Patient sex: M
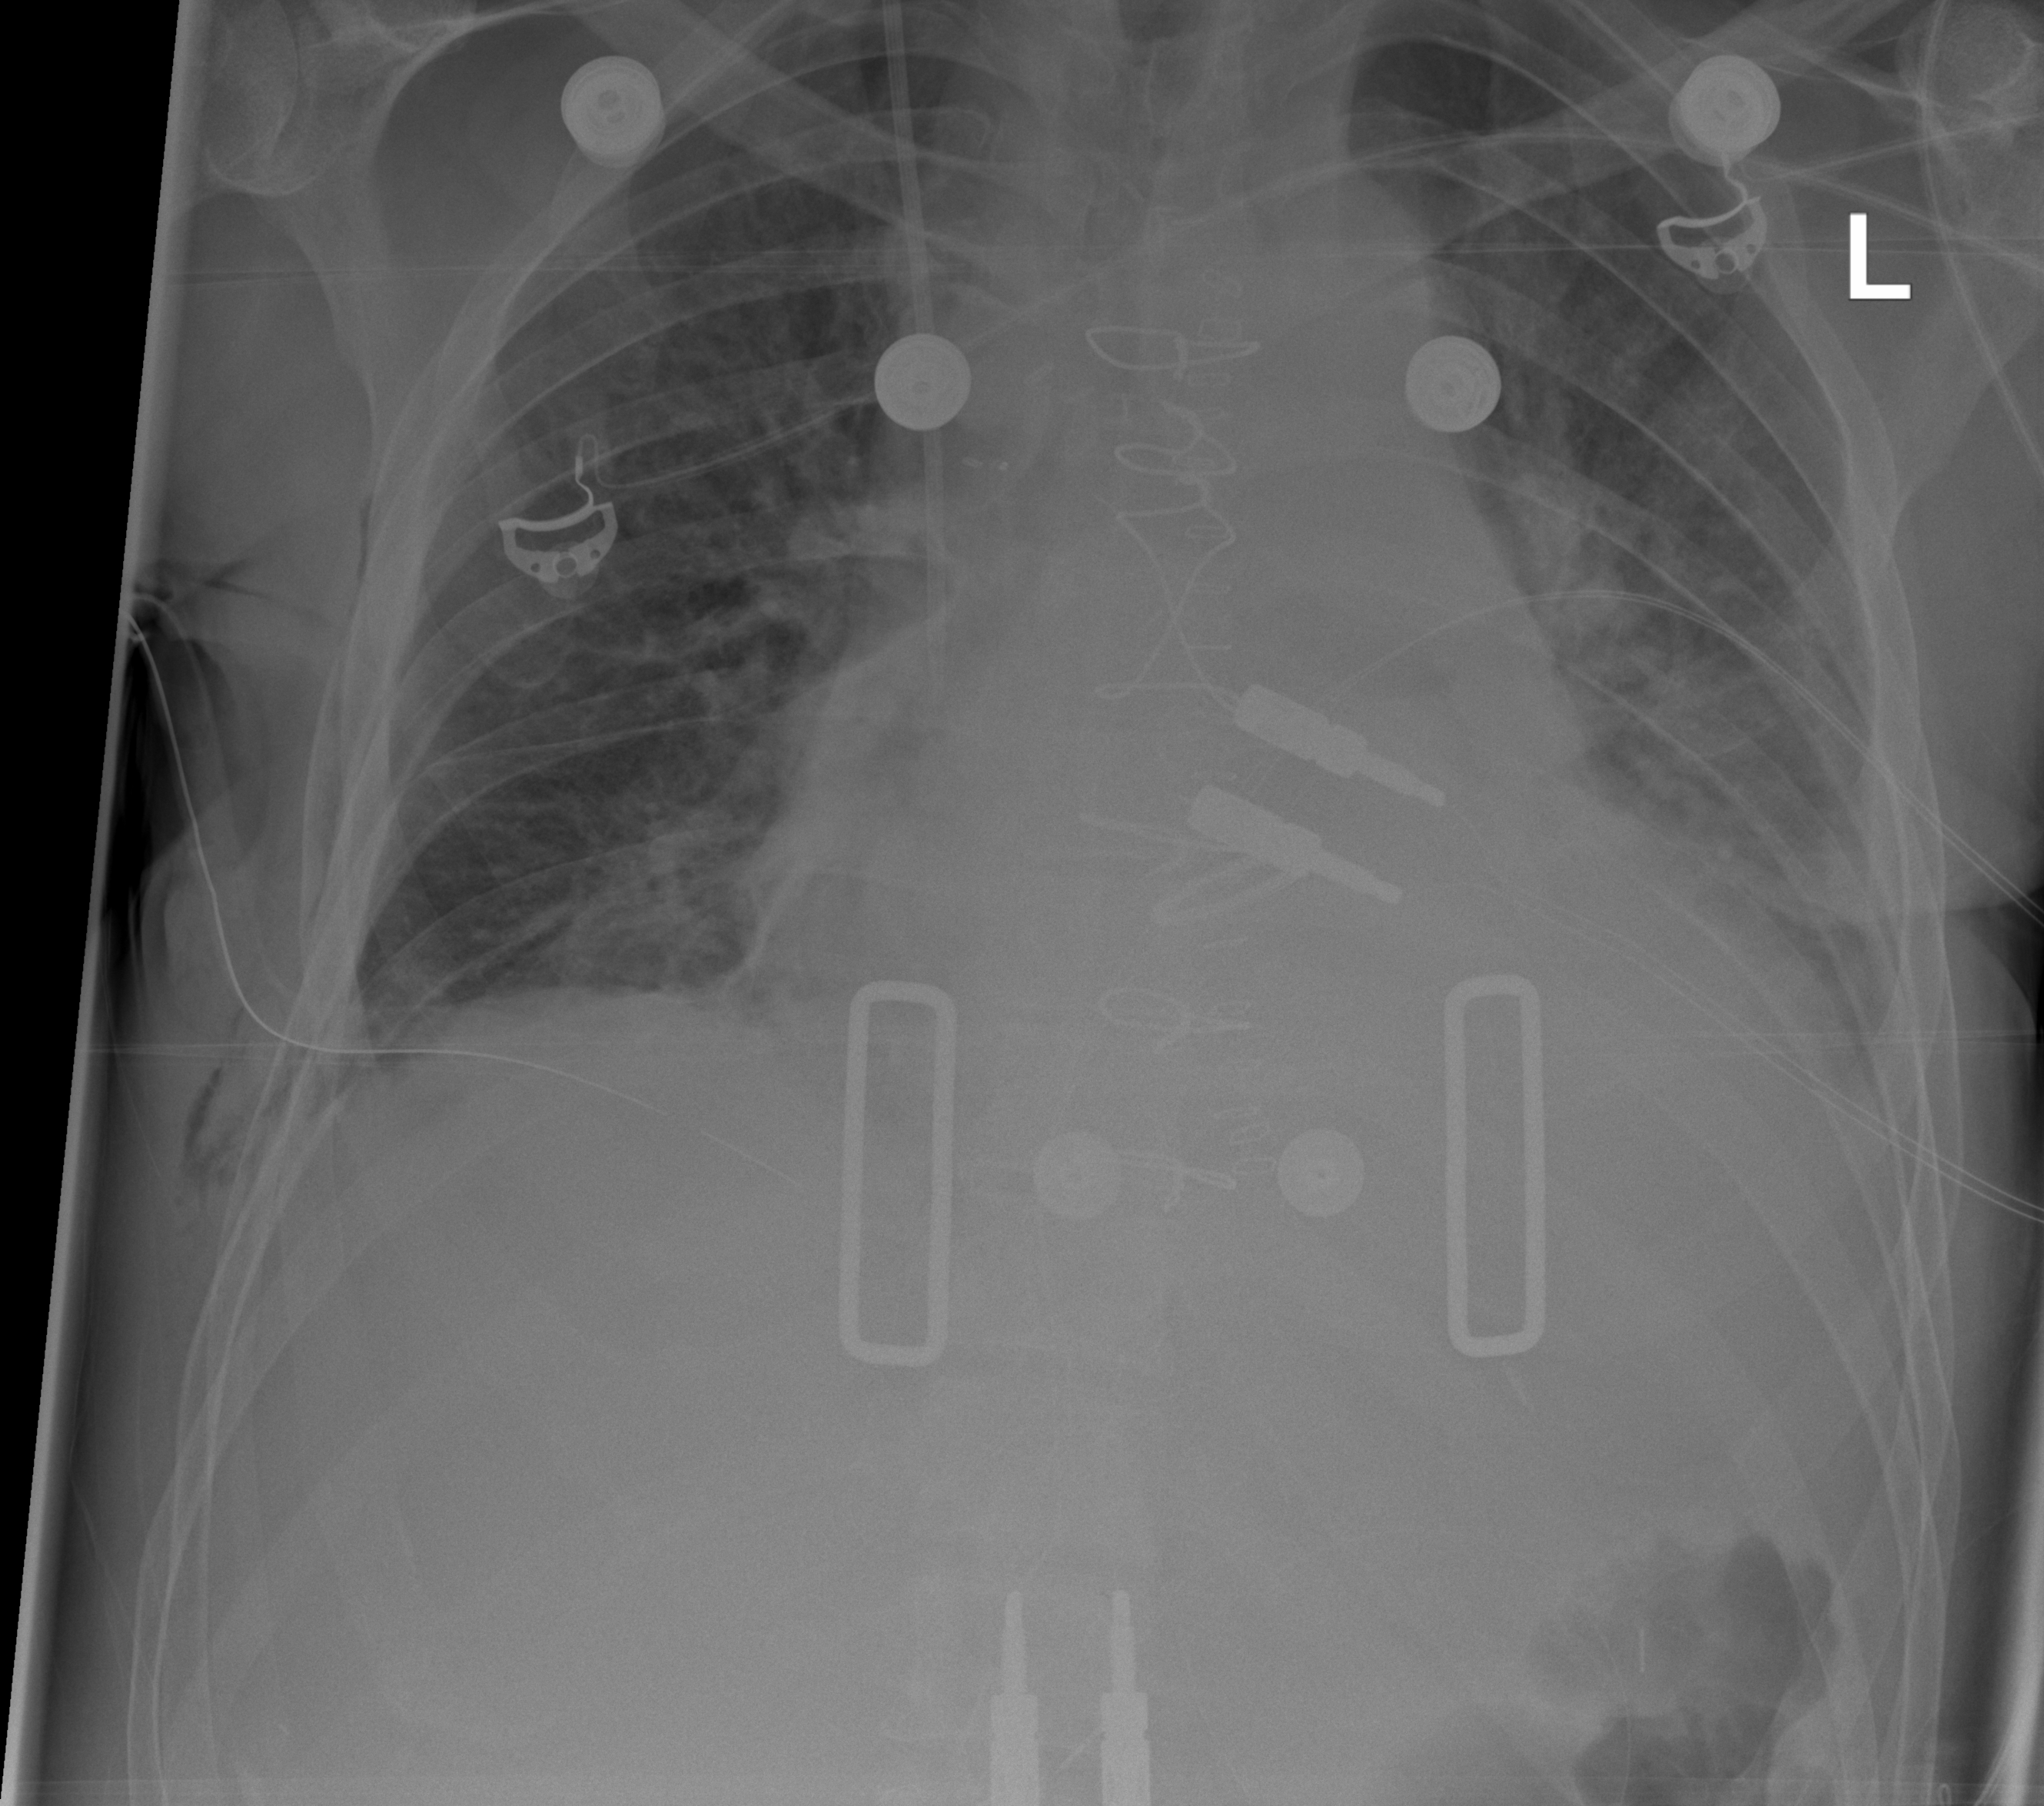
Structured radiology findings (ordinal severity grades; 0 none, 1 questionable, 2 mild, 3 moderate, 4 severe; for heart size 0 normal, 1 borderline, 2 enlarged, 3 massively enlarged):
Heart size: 2
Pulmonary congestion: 2
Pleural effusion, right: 3
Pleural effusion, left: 3
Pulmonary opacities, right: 2
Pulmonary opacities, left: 2
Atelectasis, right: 3
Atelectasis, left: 3